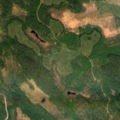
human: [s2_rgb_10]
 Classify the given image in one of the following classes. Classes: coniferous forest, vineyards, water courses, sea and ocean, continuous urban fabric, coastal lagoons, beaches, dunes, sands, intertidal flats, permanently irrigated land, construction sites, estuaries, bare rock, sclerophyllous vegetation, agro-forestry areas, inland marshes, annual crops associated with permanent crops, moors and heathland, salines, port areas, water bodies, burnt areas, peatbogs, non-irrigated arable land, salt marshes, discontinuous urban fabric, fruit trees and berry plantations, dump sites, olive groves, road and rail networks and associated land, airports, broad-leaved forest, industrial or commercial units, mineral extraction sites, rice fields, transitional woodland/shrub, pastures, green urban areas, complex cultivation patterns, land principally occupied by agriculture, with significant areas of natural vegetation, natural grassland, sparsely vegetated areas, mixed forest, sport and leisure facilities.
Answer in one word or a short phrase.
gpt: coniferous forest, mixed forest, transitional woodland/shrub